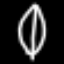
Label: leaf